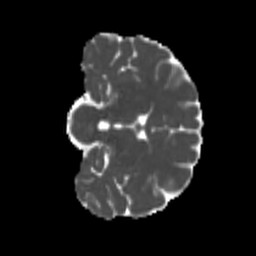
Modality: MD
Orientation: coronal
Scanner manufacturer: siemens
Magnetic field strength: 3 T
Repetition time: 4 s
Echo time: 0.0594 s